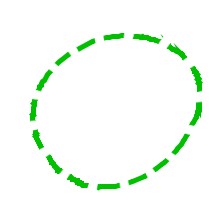
Shape: circle